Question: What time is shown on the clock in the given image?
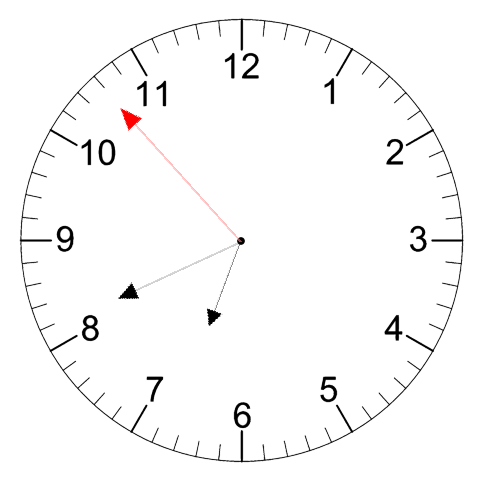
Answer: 06:40:53